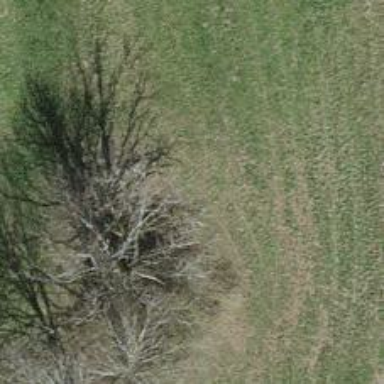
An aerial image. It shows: Shrub in its natural environment.